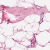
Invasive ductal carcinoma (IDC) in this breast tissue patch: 0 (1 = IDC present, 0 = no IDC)